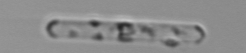
Label: Cerataulina_pelagica